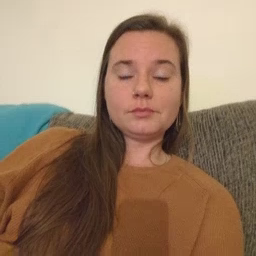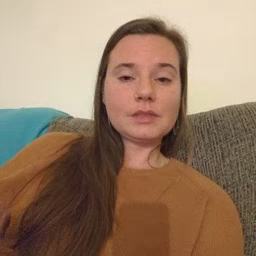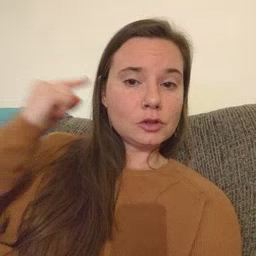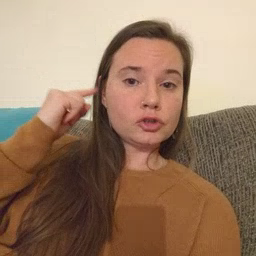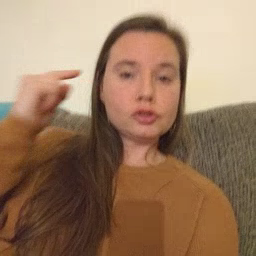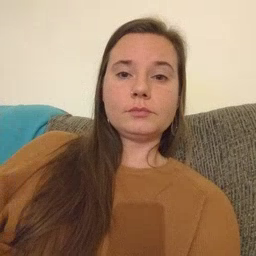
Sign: ear